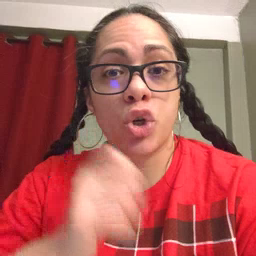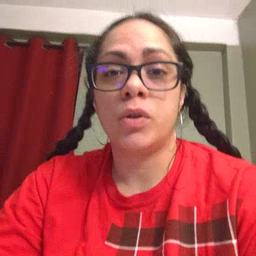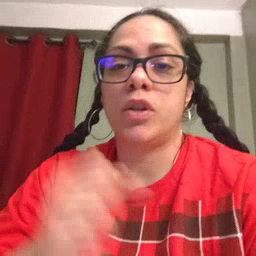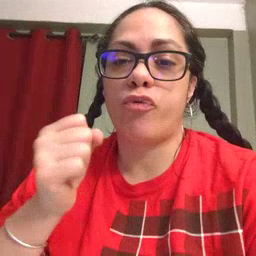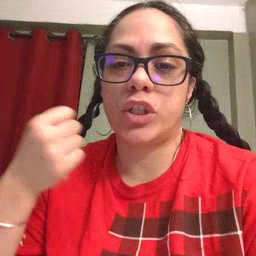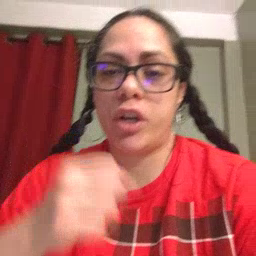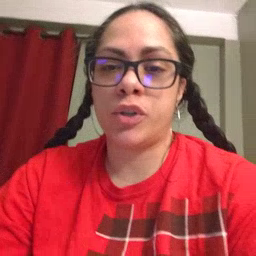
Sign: refrigerator